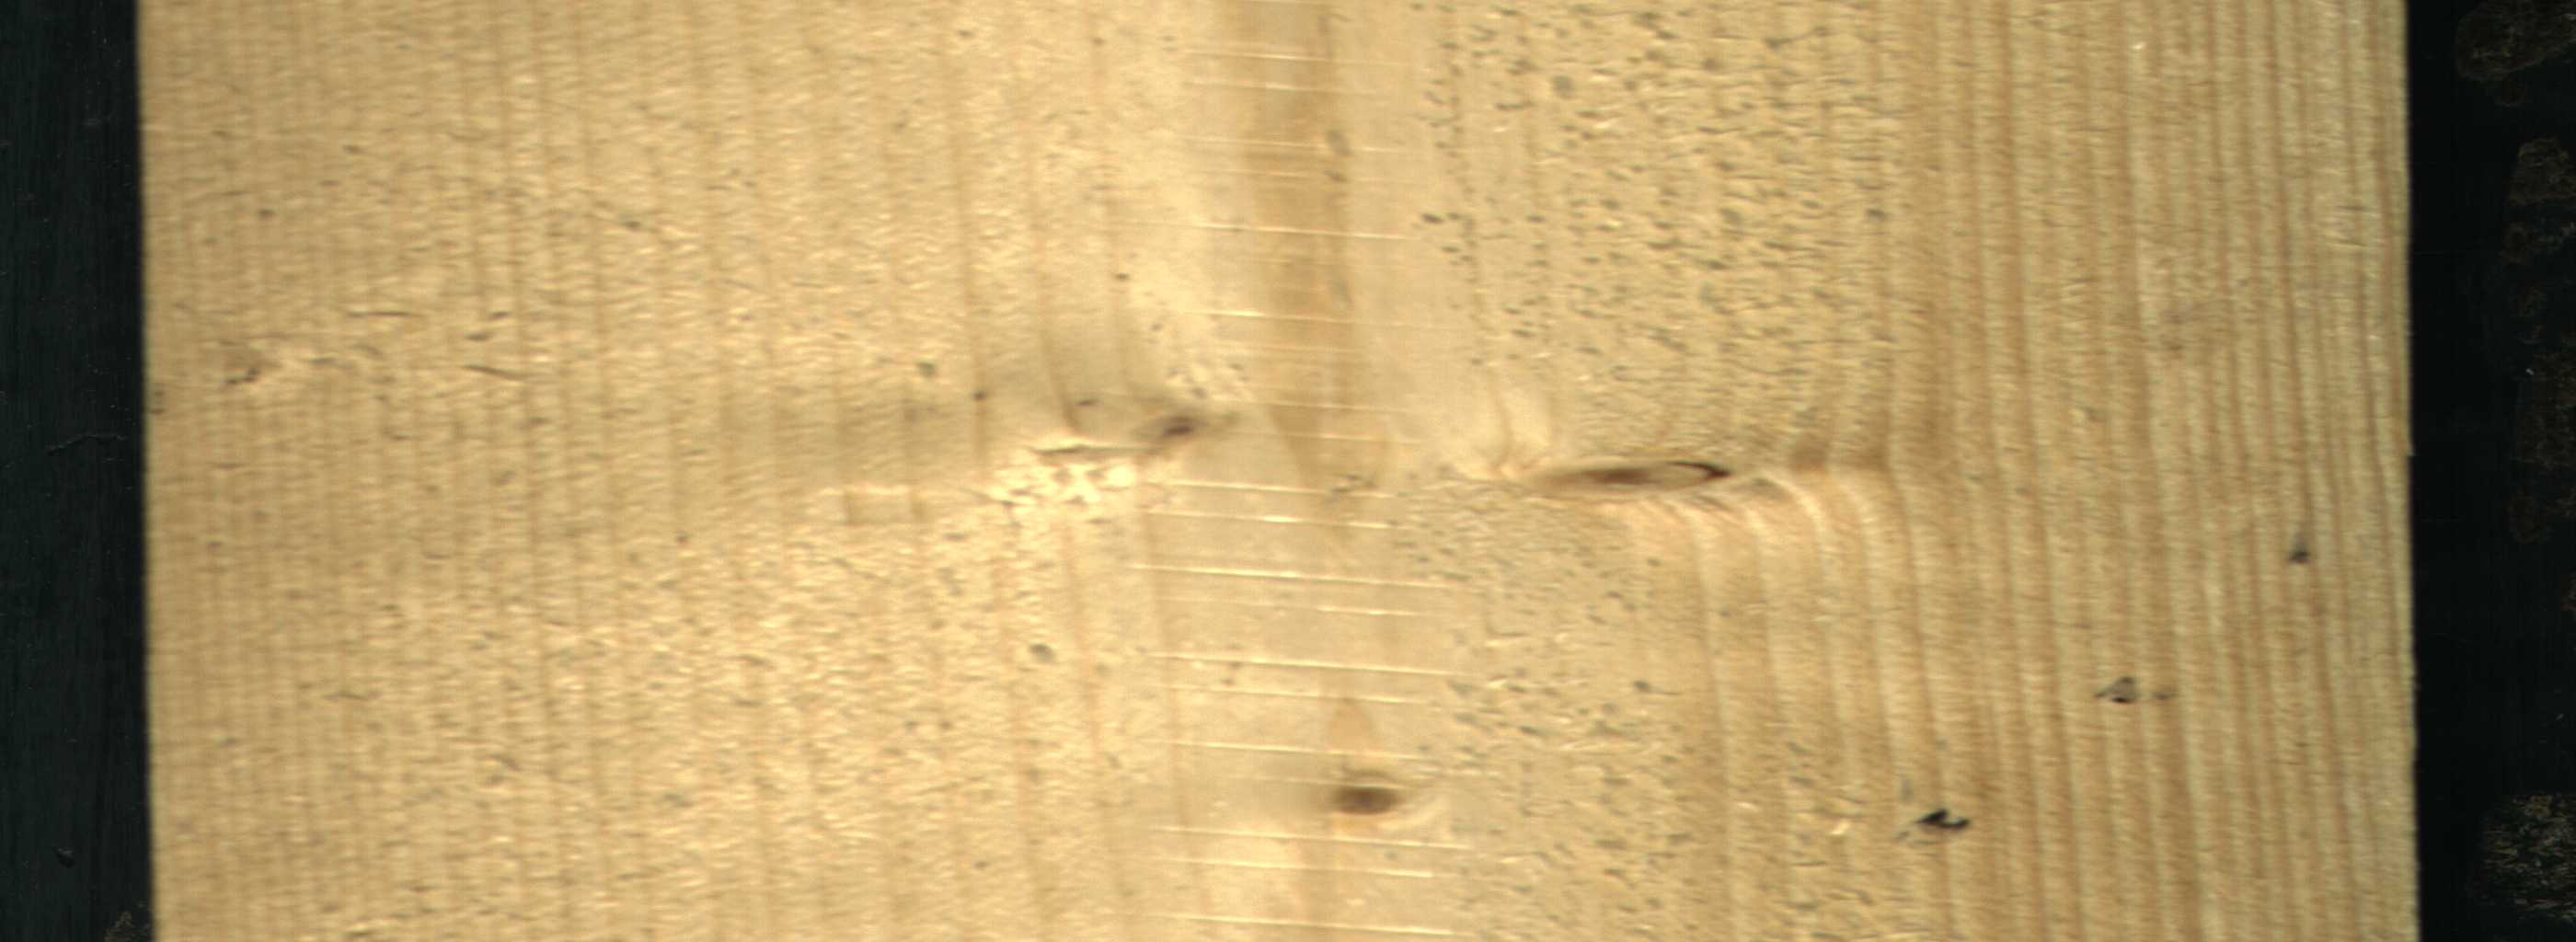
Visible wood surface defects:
Live_Knot
Live_Knot